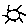
Label: sun